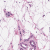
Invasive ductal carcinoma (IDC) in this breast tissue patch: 0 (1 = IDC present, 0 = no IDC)